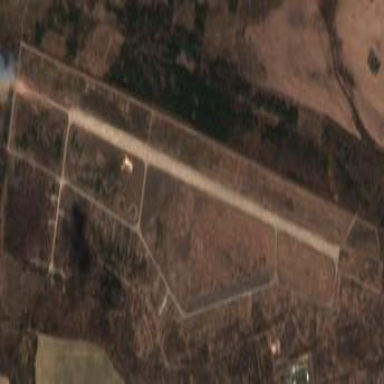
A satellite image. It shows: Military airfield located within aerodrome.